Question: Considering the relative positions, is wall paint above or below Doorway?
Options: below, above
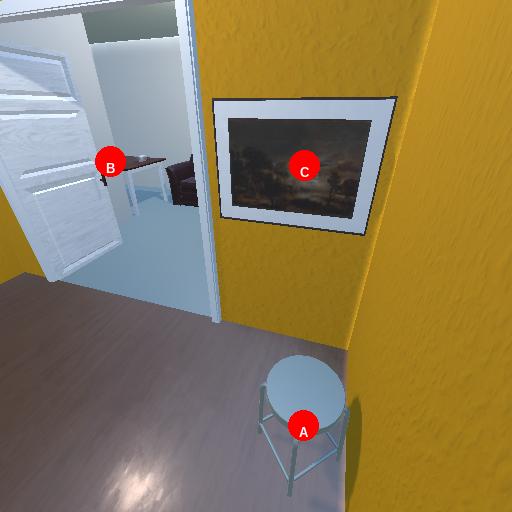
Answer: below